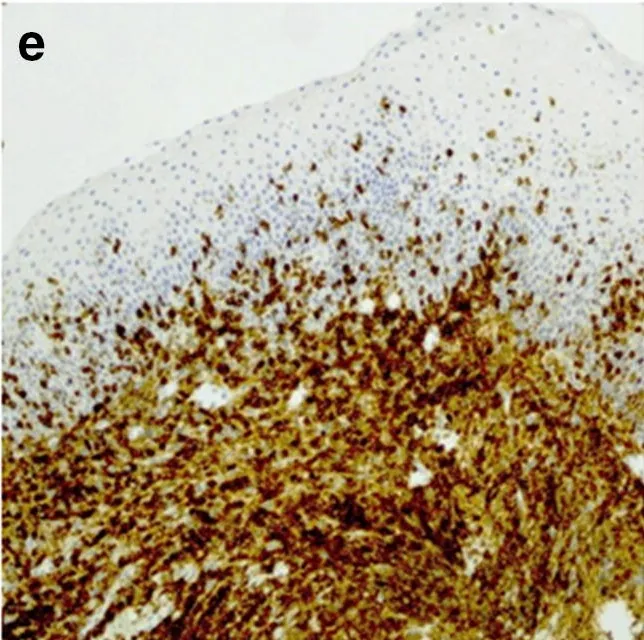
Strong CD20-immunopositivity in B-lymphocytes (d).
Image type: pathology (immunostaining)